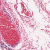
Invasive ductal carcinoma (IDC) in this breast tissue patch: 0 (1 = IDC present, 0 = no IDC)